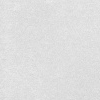
Atmospheric dust classification: dusty